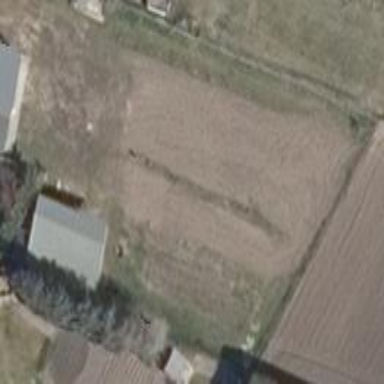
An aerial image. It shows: Garden that is leisure land.